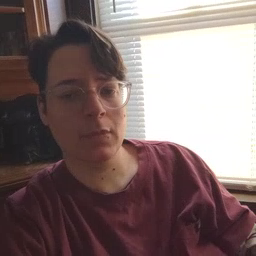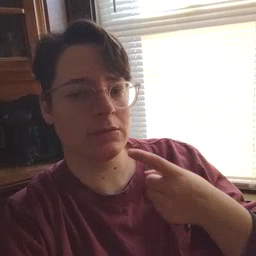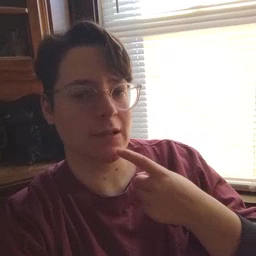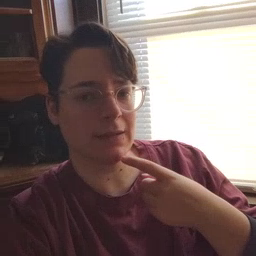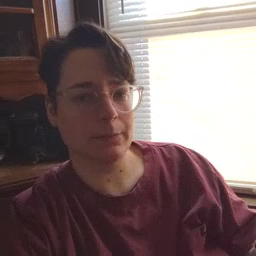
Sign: say